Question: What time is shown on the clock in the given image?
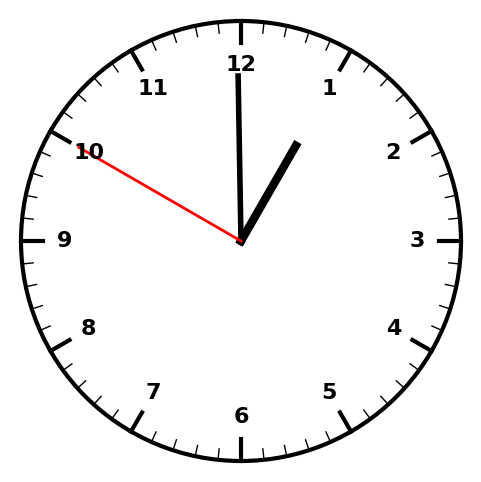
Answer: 12:59:50